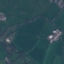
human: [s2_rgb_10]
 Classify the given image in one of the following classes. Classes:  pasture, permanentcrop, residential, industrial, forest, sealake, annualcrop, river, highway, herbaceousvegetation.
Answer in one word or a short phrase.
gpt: Pasture